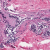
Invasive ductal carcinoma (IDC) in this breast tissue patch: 0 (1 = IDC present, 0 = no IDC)